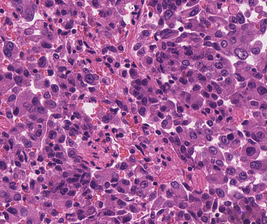
Tumor epithelial tissue: yes
Tumor-associated stroma tissue: yes
Normal tissue: no